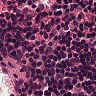
Metastatic tissue present: no